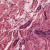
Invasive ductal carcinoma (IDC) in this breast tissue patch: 0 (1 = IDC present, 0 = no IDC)